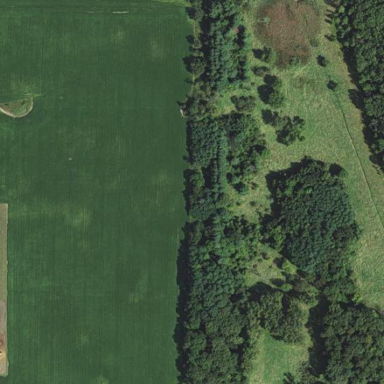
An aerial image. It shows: Deciduous broadleaved woodland.